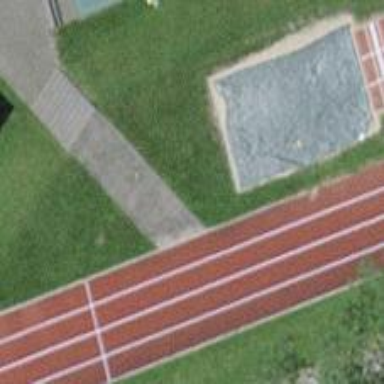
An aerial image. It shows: Sandy track dedicated for long jump in the leisure land area.